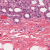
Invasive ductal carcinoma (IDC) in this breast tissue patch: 0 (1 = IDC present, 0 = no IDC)